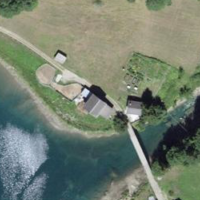
EUNIS habitat code: 23
Species observed at this site:
Podarcis muralis
Berberis vulgaris
Motacilla cinerea
Lysandra bellargus
Chrysosplenium alternifolium
Cyaniris semiargus
Cinclus cinclus
Ptyonoprogne rupestris
Salvia pratensis